Interaction volume radius: 5 \u00c5
Interaction volume height: 10 \u00c5
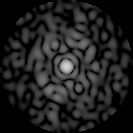
Disorder parameter: 0.8447